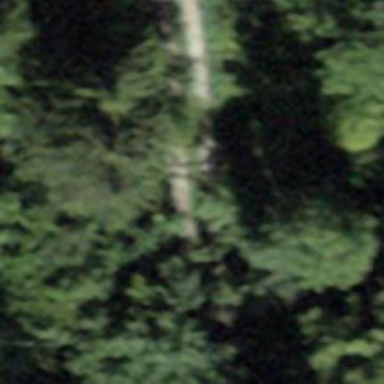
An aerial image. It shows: Unpaved track with grade2 quality type.